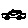
Label: car